Question: I'm trying to create an IOS app with PhoneGap and jQuery mobile.
The target is to receive news data (json) from a web service and display it.
It's all working except for the autodivider function of jquery mobile.
JS:
'''
<script>
$(document).on("pageinit", "#news", function(){
$("#newsContainer ul").listview({
autodividers: true,
autodividersSelector: function (li) {
var out = li.attr("category");
return out;
}
}).listview("refresh");
getNews(15);
function getNews(count){
$.ajax({
url: '*someURL*/file.php?count='+count,
dataType: 'jsonp',
jsonp: 'jsoncallback',
timeout: 5000,
success: function(data, status){
$.each(data, function(i,item){
$('#newsContainer ul').append('<li category="'+item.category+'"><a>'+item.image+'<div style="float:left;white-space:normal;">'+item.headline+'</div><div style="float:left">'+item.content+'</div></div style="clear:both"></div></a></li>').listview('refresh');
});
$('#newsContainer ul').listview('refresh');
},
error: function(){
console.log('Fehler bei JSON Verarbeitung');
$('#newsContainer ul').append('<li>Es ist ein Fehler beim Laden der News aufgetreten</li>').listview('refresh');
}
});
}
});
</script>
'''
HTML:
'''
<div data-role="page" id="news">
<div data-role="header">
<h1>News</h1>
</div>
<div data-role="content" id="newsContainer">
<ul data-role="listview" data-corners="false" data-inset="false" data-theme="a" data-dividertheme="a" data-filter="true" data-sort="true" data-autodividers="true">
</ul>
</div>
<div data-role="footer" class="ui-bar ui-block-a" data-position="fixed" data-id="myFooter">
<div data-role="navbar">
<ul>
<li><a href="#news" data-iconpos="top" data-icon="home">News </a> </li>
<li><a href="#site2" data-iconpos="top" data-icon="home">Seite2 </a> </li>
</ul>
</div>
</div>
</div>
'''
Unfortunately, it doesn't merge all the equal values together.
I attached an image to better demonstrate the issue.

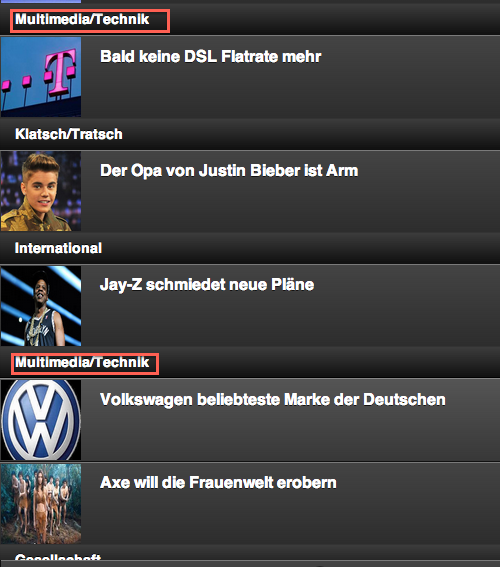
Answer: I came up with this link:
<URL>
Replacing the code did work for me.
Seems like jquery mobile doesn't support grouping items with the same value.